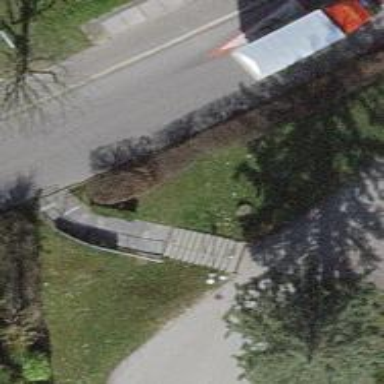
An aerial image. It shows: Set of steps on the road.